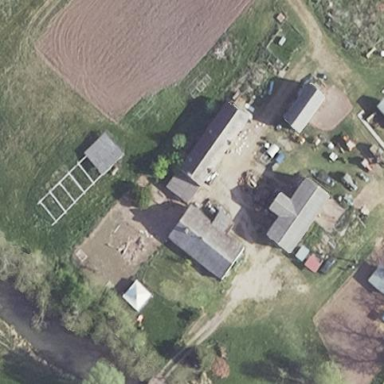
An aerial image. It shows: Farmyard area.